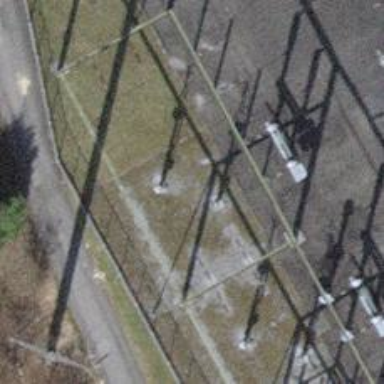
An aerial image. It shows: Power line in the image.